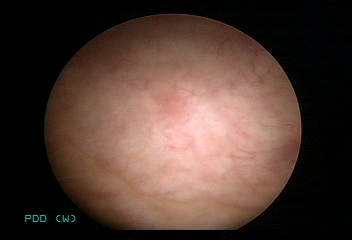
Modality: WLC
Class: Normal mucosa
Bladder cancer association: No